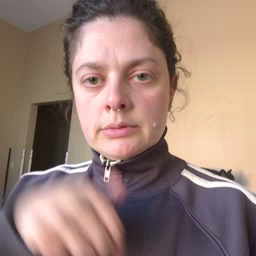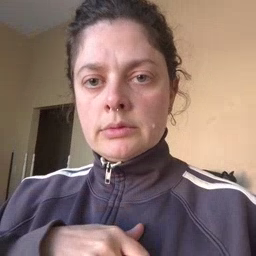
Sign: eye